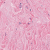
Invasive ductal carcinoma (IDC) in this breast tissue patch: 0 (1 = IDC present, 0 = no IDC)